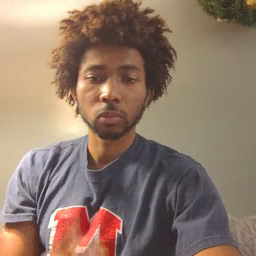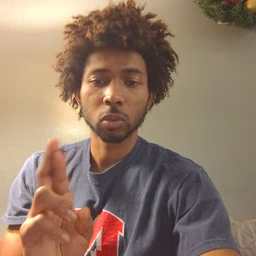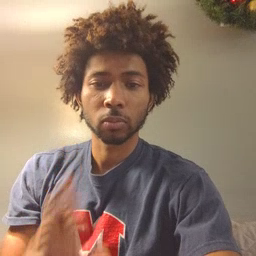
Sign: refrigerator